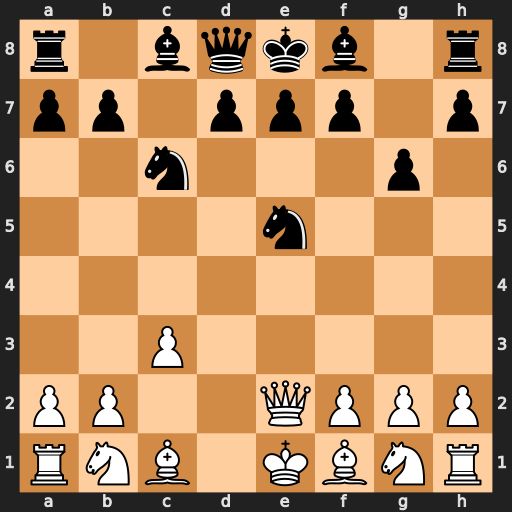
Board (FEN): r1bqkb1r/pp1ppp1p/2n3p1/4n3/8/2P5/PP2QPPP/RNB1KBNR
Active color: w
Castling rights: KQkq
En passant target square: -
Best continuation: f4 d6 fxe5